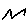
Label: zigzag